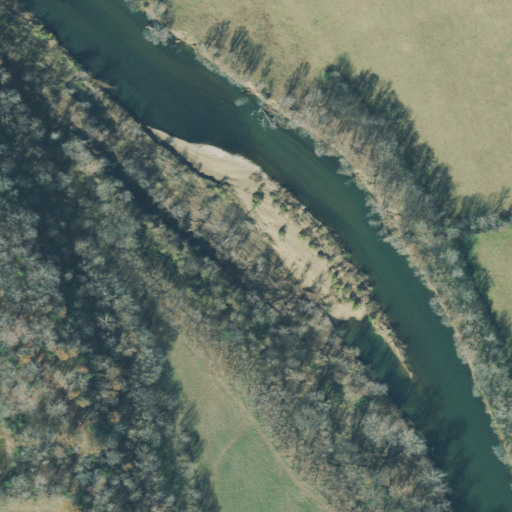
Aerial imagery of bar in Tennessee named Eastern Shoal containing deciduous forest, pasture, open water, mixed forest, cultivated crops, herbaceous wetlands, grassland, and open development